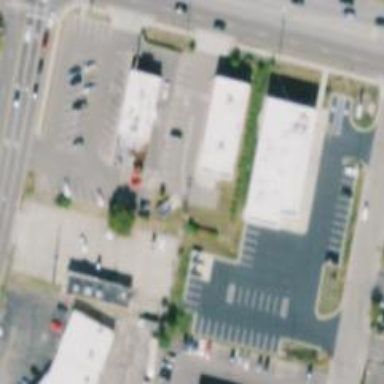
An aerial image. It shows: Retail area.